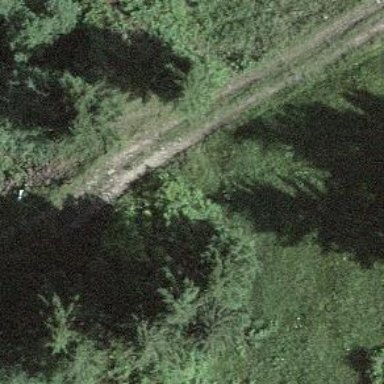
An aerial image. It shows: Gravel track road.